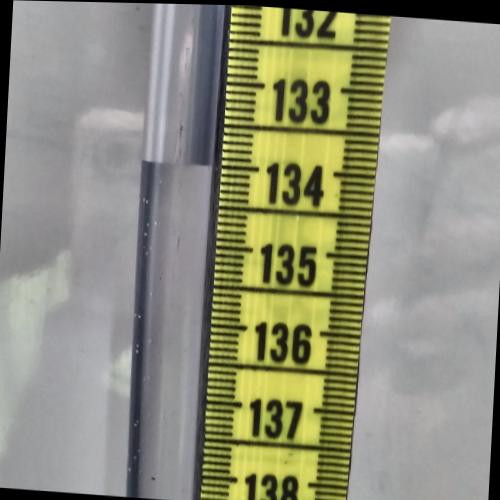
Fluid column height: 134.0 cm